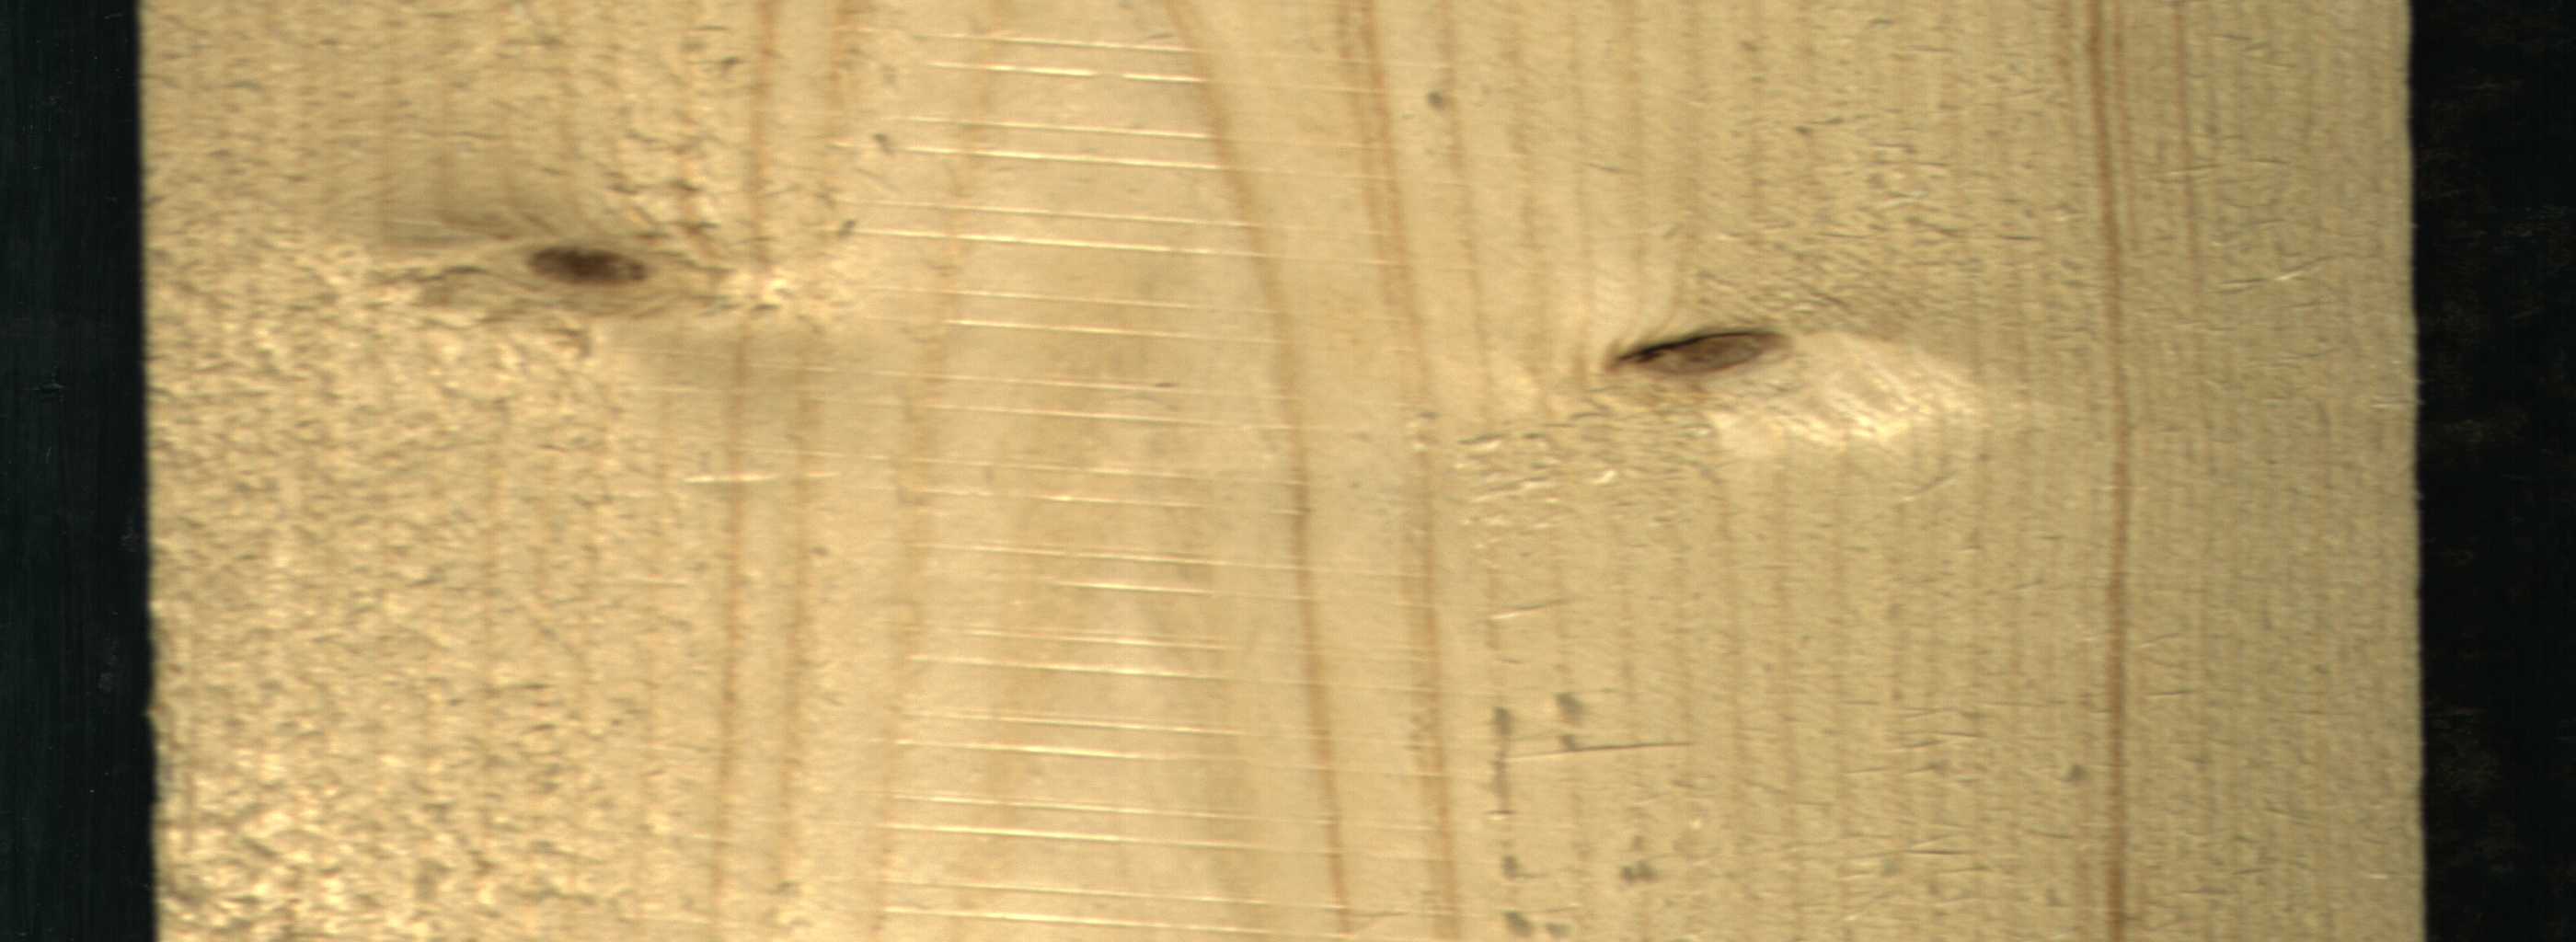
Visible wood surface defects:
Dead_Knot
Live_Knot